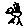
Label: bird